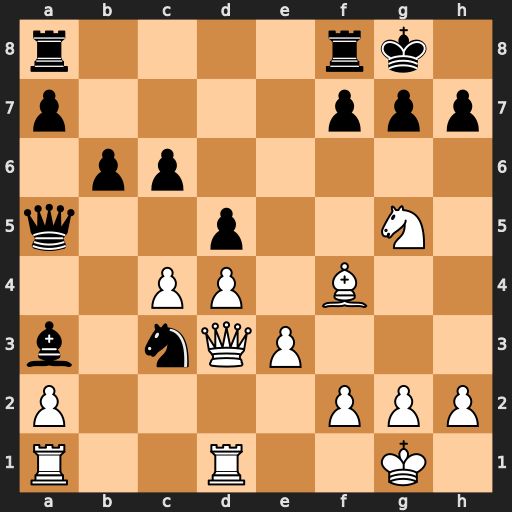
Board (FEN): r4rk1/p4ppp/1pp5/q2p2N1/2PP1B2/b1nQP3/P4PPP/R2R2K1
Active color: w
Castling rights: -
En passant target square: -
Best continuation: Qxh7#